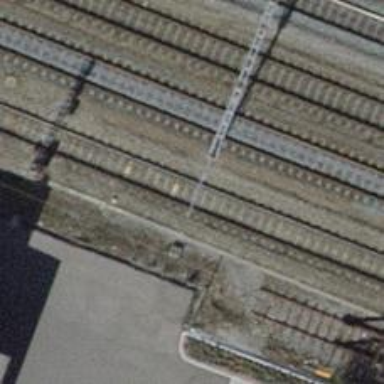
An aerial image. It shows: Single-track electrified railway siding with contact line for service.